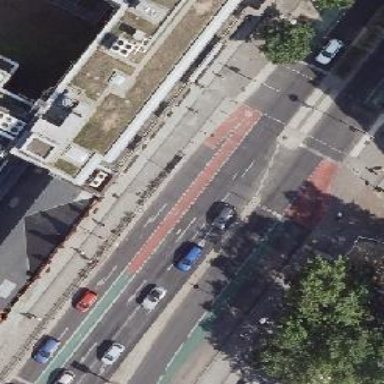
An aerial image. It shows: Traffic island along the road.